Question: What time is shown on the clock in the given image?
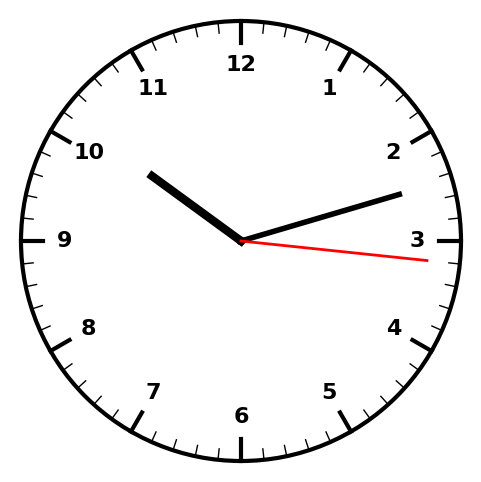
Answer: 10:12:16